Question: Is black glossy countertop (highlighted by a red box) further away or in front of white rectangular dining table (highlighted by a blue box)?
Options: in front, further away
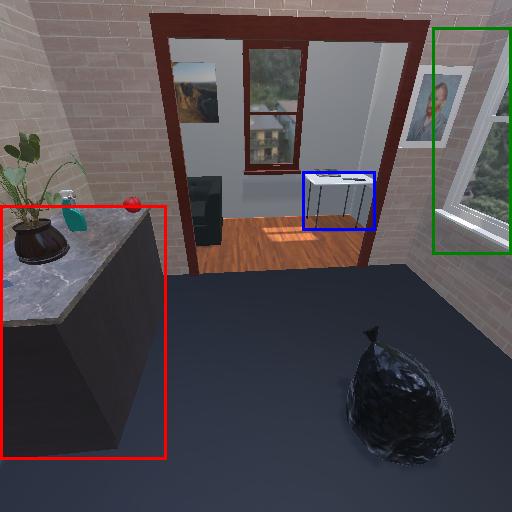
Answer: in front